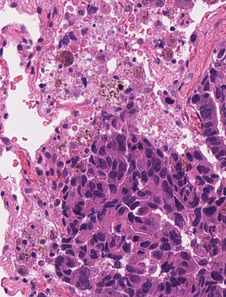
Tumor epithelial tissue: yes
Tumor-associated stroma tissue: yes
Normal tissue: no